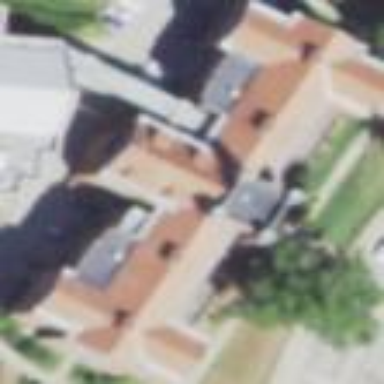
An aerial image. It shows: School building.